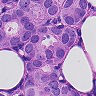
Metastatic tissue present: yes